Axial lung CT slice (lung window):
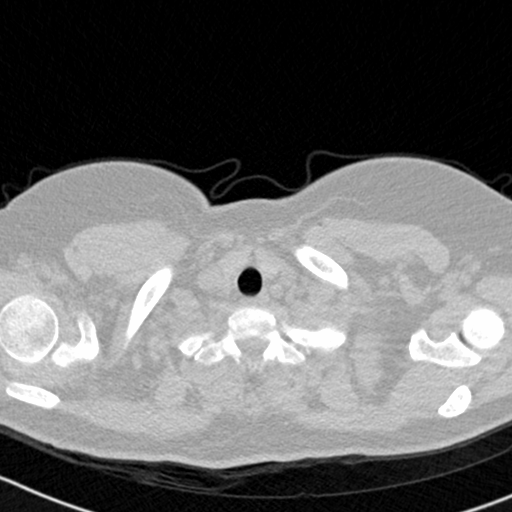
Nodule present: no